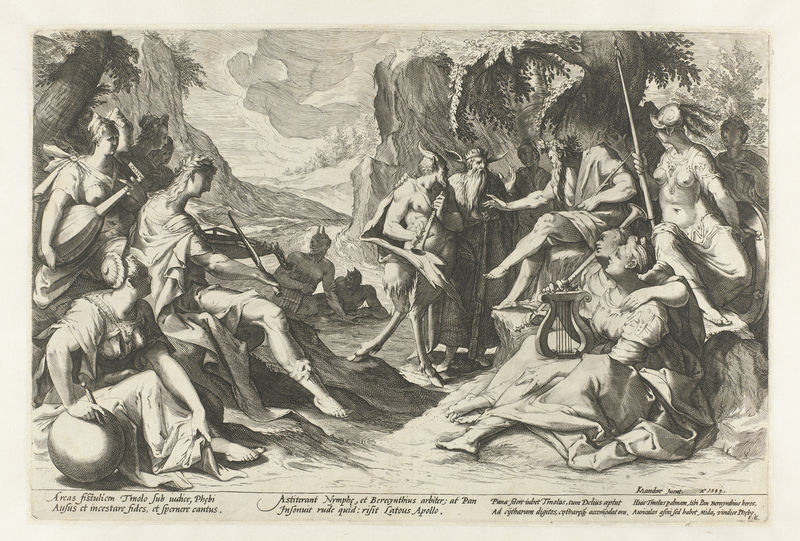
Titel: Midasoordeel
Künstler: Nicolaes Jansz. Clock
Standort: Amsterdam
Institution: Rijksmuseum
Schlagwörter: gott, landschaft, menschen, sitzen, busen, zeichnung, natur, instrumente, musik, pflanzen, ohren, engel, beine, bein, brüste, französisch, weib, weiber, muse, antike, druck, radierung, text, helm, mythologie, litografie, geige, götter, teufel, satyr, sage, musen, fabelwesen, speer, hermes, harfe, lyra, leier, latein, lagern, sagengestalten, lito, treff, saryrne